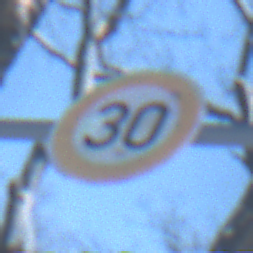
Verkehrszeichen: Geschwindigkeit30
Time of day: MorningAfternoon
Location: Outdoor (Nature)
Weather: Clear
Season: Winter
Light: Natural